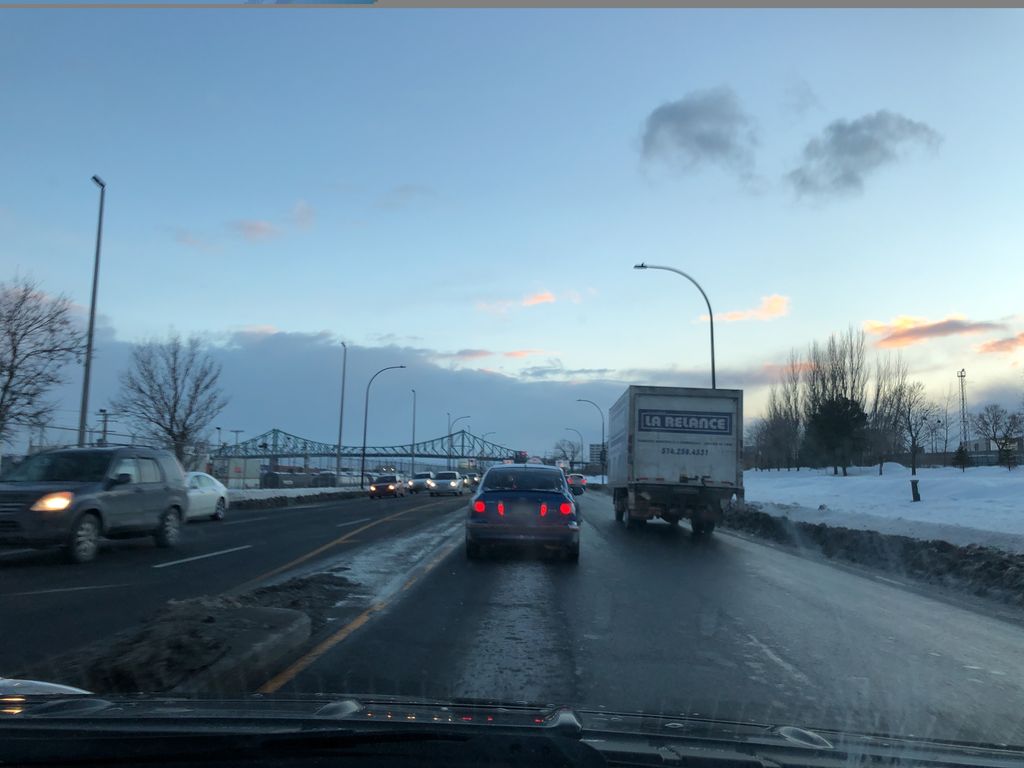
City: montreal